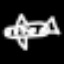
Label: airplane